Question: Here's the problem, I am working on a little project on the iPhone with OpenGL ES. I started with Brad Larson's <URL> and tuned it to my needs.
Everything is working fine, however, when I use the 'kCVPixelFormatType_420YpCbCr8BiPlanarVideoRange' for the 'kCVPixelBufferPixelFormatTypeKey' in my 'AVCaptureVideoDataOutput', since I'll be working on greyscale images and don't need any colors anyway, the resulted image on the screen is translated along the y-axis, and the part which goes off-screen is rendered on the top:
Here is a a screenshot:

Of course you need to change the data type in the 'glTexImage2D' call from 'GL_RGBA' to 'GL_LUMINANCE' for this to work.
This behavior doesn't occur using the 'GL_RGBA' texture from a 'kCVPixelFormatType_32BGRA' capture session.
Does anyone know why this happens, and how to fix this?
Any help is much appreciated.
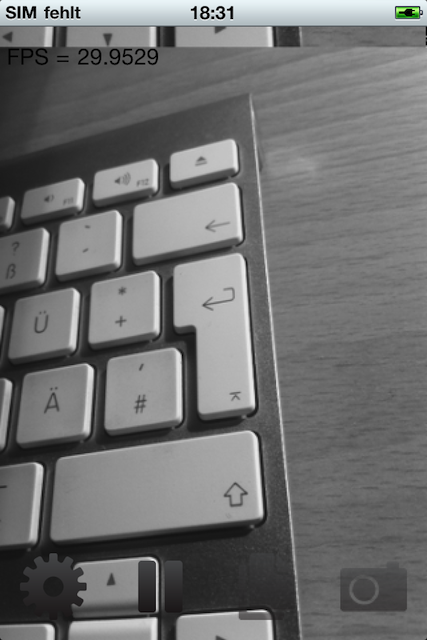
Answer: I have found the answer for this problem:
the 'glTextImage2D' call should be changed to get the right base address of the 'CVImageBufferRef':
'''
glTexImage2D(GL_TEXTURE_2D, 0, GL_RGBA, bufferWidth, bufferHeight, 0, GL_BGRA, GL_UNSIGNED_BYTE, CVPixelBufferGetBaseAddressOfPlane(pixelBuffer));
// should become
glTexImage2D(GL_TEXTURE_2D, 0, GL_LUMINANCE, bufferWidth, bufferHeight, 0, GL_LUMINANCE, GL_UNSIGNED_BYTE, CVPixelBufferGetBaseAddressOfPlane(pixelBuffer, 0));
'''
In case of the 'kCVPixelFormatType_420YpCbCr8BiPlanarVideoRange' we need to get the first plane which contains the luminance data. Notice the data type is 'GL_LUMINANCE' and the data pointer is 'CVPixelBufferGetBaseAddressOfPlane(pixelBuffer, 0)'